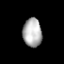
Tissue: lung
Cell type: Endothelial cells
Senescence score: 0.5711
Nuclear area (px): 531
Mean DAPI intensity: 176.488